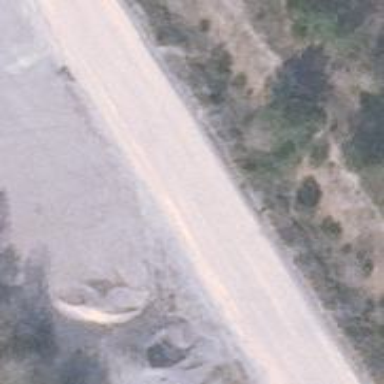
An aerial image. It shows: Unclassified road.